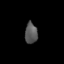
Tissue: lung
Cell type: Epithelial cells
Senescence score: 0.2348
Nuclear area (px): 251
Mean DAPI intensity: 88.88